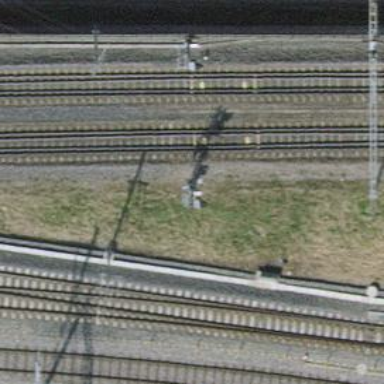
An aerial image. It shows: Railway signal.